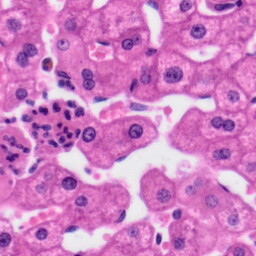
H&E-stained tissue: Liver